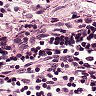
Metastatic tissue present: no